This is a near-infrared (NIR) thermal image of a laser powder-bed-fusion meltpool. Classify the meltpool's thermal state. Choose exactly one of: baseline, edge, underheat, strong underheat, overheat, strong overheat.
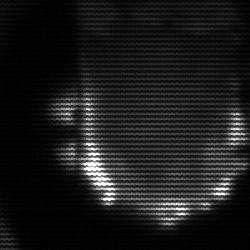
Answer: baseline